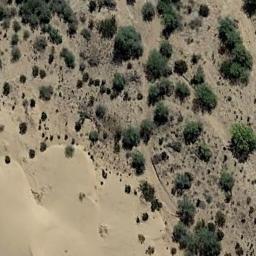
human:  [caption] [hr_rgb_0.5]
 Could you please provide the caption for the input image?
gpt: Chaparral is scattered in the sand from dense to sparse .

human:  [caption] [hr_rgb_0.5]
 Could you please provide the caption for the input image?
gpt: In this jungle, Only the little vegetation can be seen .

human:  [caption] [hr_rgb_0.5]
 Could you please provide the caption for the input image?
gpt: There are some different kinds of bushes make up the chaparral on the desert .

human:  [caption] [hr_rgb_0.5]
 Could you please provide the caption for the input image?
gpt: Some chaparrals of different kinds and sizes grow in the desert and some small sand dunes beside .

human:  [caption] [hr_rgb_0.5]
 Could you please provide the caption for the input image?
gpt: The chaparral is thicker on the right than on the left .